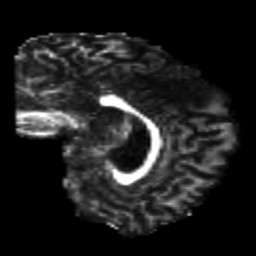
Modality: FA
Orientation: sagittal
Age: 24
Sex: male
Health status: healthy
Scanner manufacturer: philips
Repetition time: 7.476 s
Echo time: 0.08753 s